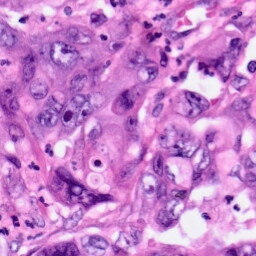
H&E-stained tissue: Pancreatic